Question: I have a datframe bankdat with two columns, one with the date in str format, one with floats. I want to use pandas and matplotlib to generate a plot with the x-axis being the dates and the y-axis the floats. I converted the strings to dates using
'''
bankdat['Buchungstag'] = pd.to_datetime(bankdat['Buchungstag'])
'''
When I now try to plot my dataframe using
'''
bankdat.plot()
plt.show()
'''
I get numbers instead of dates on my x-axis:

What am I dointg wrong? Thanks for the help
PS: I'm new to coding and stackoverflow and would be very grateful if you pointed out things i got wrong
Edit: Thanks for your suggestions. Unfortunatly, using set index yields this plot:<URL>. Am i using different distributions than suggested?
Edit2.
I am getting the dataframe from a csv file using
'''
ausgaben = pd.read_csv('asd.csv', encoding = 'ISO-8859-1',sep=';', skiprows=6,usecols=[0,7])
'''
after that, i am adding a first row using
'''
bankdat = pd.DataFrame(np.array([[np.nan, '10000']]), columns=[ausgaben.columns[0], ausgaben.columns[1]]).append(ausgaben)
'''
thanks for pointing out the date ordering, i didnt even get to the "thinking weather my data makes sense" stage. The dataframe looks like this:
<URL>, and exported to csv gives
'''
,Betrag (EUR),Kontostand
,4130.96,4130.96
2016-12-23,-65.0,4065.96
2016-12-20,520.0,4585.96
2016-12-19,-29.5,4556.46
2016-09-12,-1000.0,3556.46
'''
Solved as per Dmitry Polonskiy's suggestion:" It could be the fact that you have a NAT as the first date in your dates column. Try this bankdat.Buchungstag.shift(1).plot()". Thank you for yoyur help!
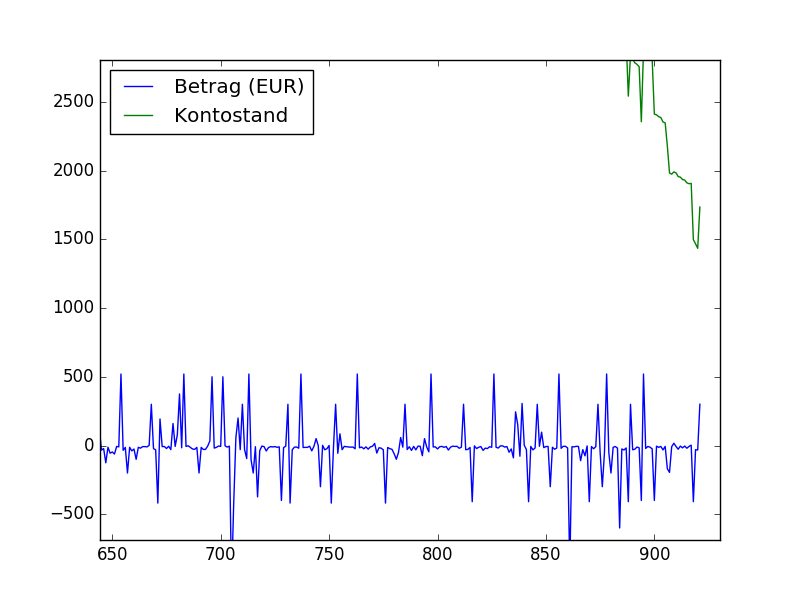
Answer: '''
bankdat.set_index(['Buchungstag'], inplace = True)
bankdat.index.name = None
bankdat.Buchungstag.plot(figsize=(10,6), title = 'Title', fontsize = 16)
'''